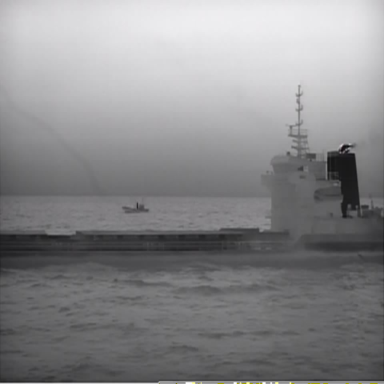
There is a bulk_carrier in the infrared image.